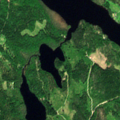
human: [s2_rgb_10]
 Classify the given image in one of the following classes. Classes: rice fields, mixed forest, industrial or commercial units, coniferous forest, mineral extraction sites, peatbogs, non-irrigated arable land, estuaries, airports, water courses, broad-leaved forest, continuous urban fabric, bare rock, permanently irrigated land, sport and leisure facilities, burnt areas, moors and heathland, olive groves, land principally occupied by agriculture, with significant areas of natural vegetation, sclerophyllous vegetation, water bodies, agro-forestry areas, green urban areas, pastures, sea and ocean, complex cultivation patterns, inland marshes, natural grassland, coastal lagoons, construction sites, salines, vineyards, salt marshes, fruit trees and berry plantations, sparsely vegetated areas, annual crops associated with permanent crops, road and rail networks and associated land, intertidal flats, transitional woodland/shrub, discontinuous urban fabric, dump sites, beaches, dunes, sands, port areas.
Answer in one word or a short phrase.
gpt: coniferous forest, mixed forest, water bodies